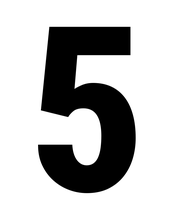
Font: Roboto_Condensed_ExtraBold